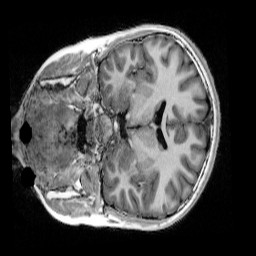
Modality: UNIT1_denoised
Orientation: coronal
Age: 10
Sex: female
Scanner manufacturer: siemens
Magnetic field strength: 3 T
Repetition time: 4 s
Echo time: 0.00303 s